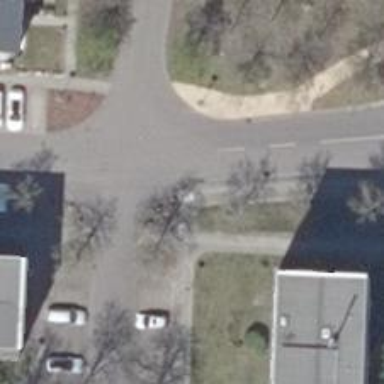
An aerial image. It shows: Broadleaved deciduous tree commonly found along the streets.